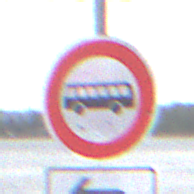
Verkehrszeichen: VerbotKraftomnibusse
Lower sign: RichtungsangabeDurchPfeile2
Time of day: Midday
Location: Outdoor (Suburban)
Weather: Overcast
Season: NotSpecified
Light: Natural